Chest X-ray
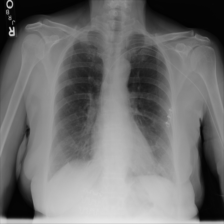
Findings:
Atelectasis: negative
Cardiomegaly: negative
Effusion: negative
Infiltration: negative
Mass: negative
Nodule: negative
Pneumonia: negative
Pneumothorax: negative
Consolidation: negative
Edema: negative
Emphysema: negative
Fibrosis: negative
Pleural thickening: negative
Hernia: negative